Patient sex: M
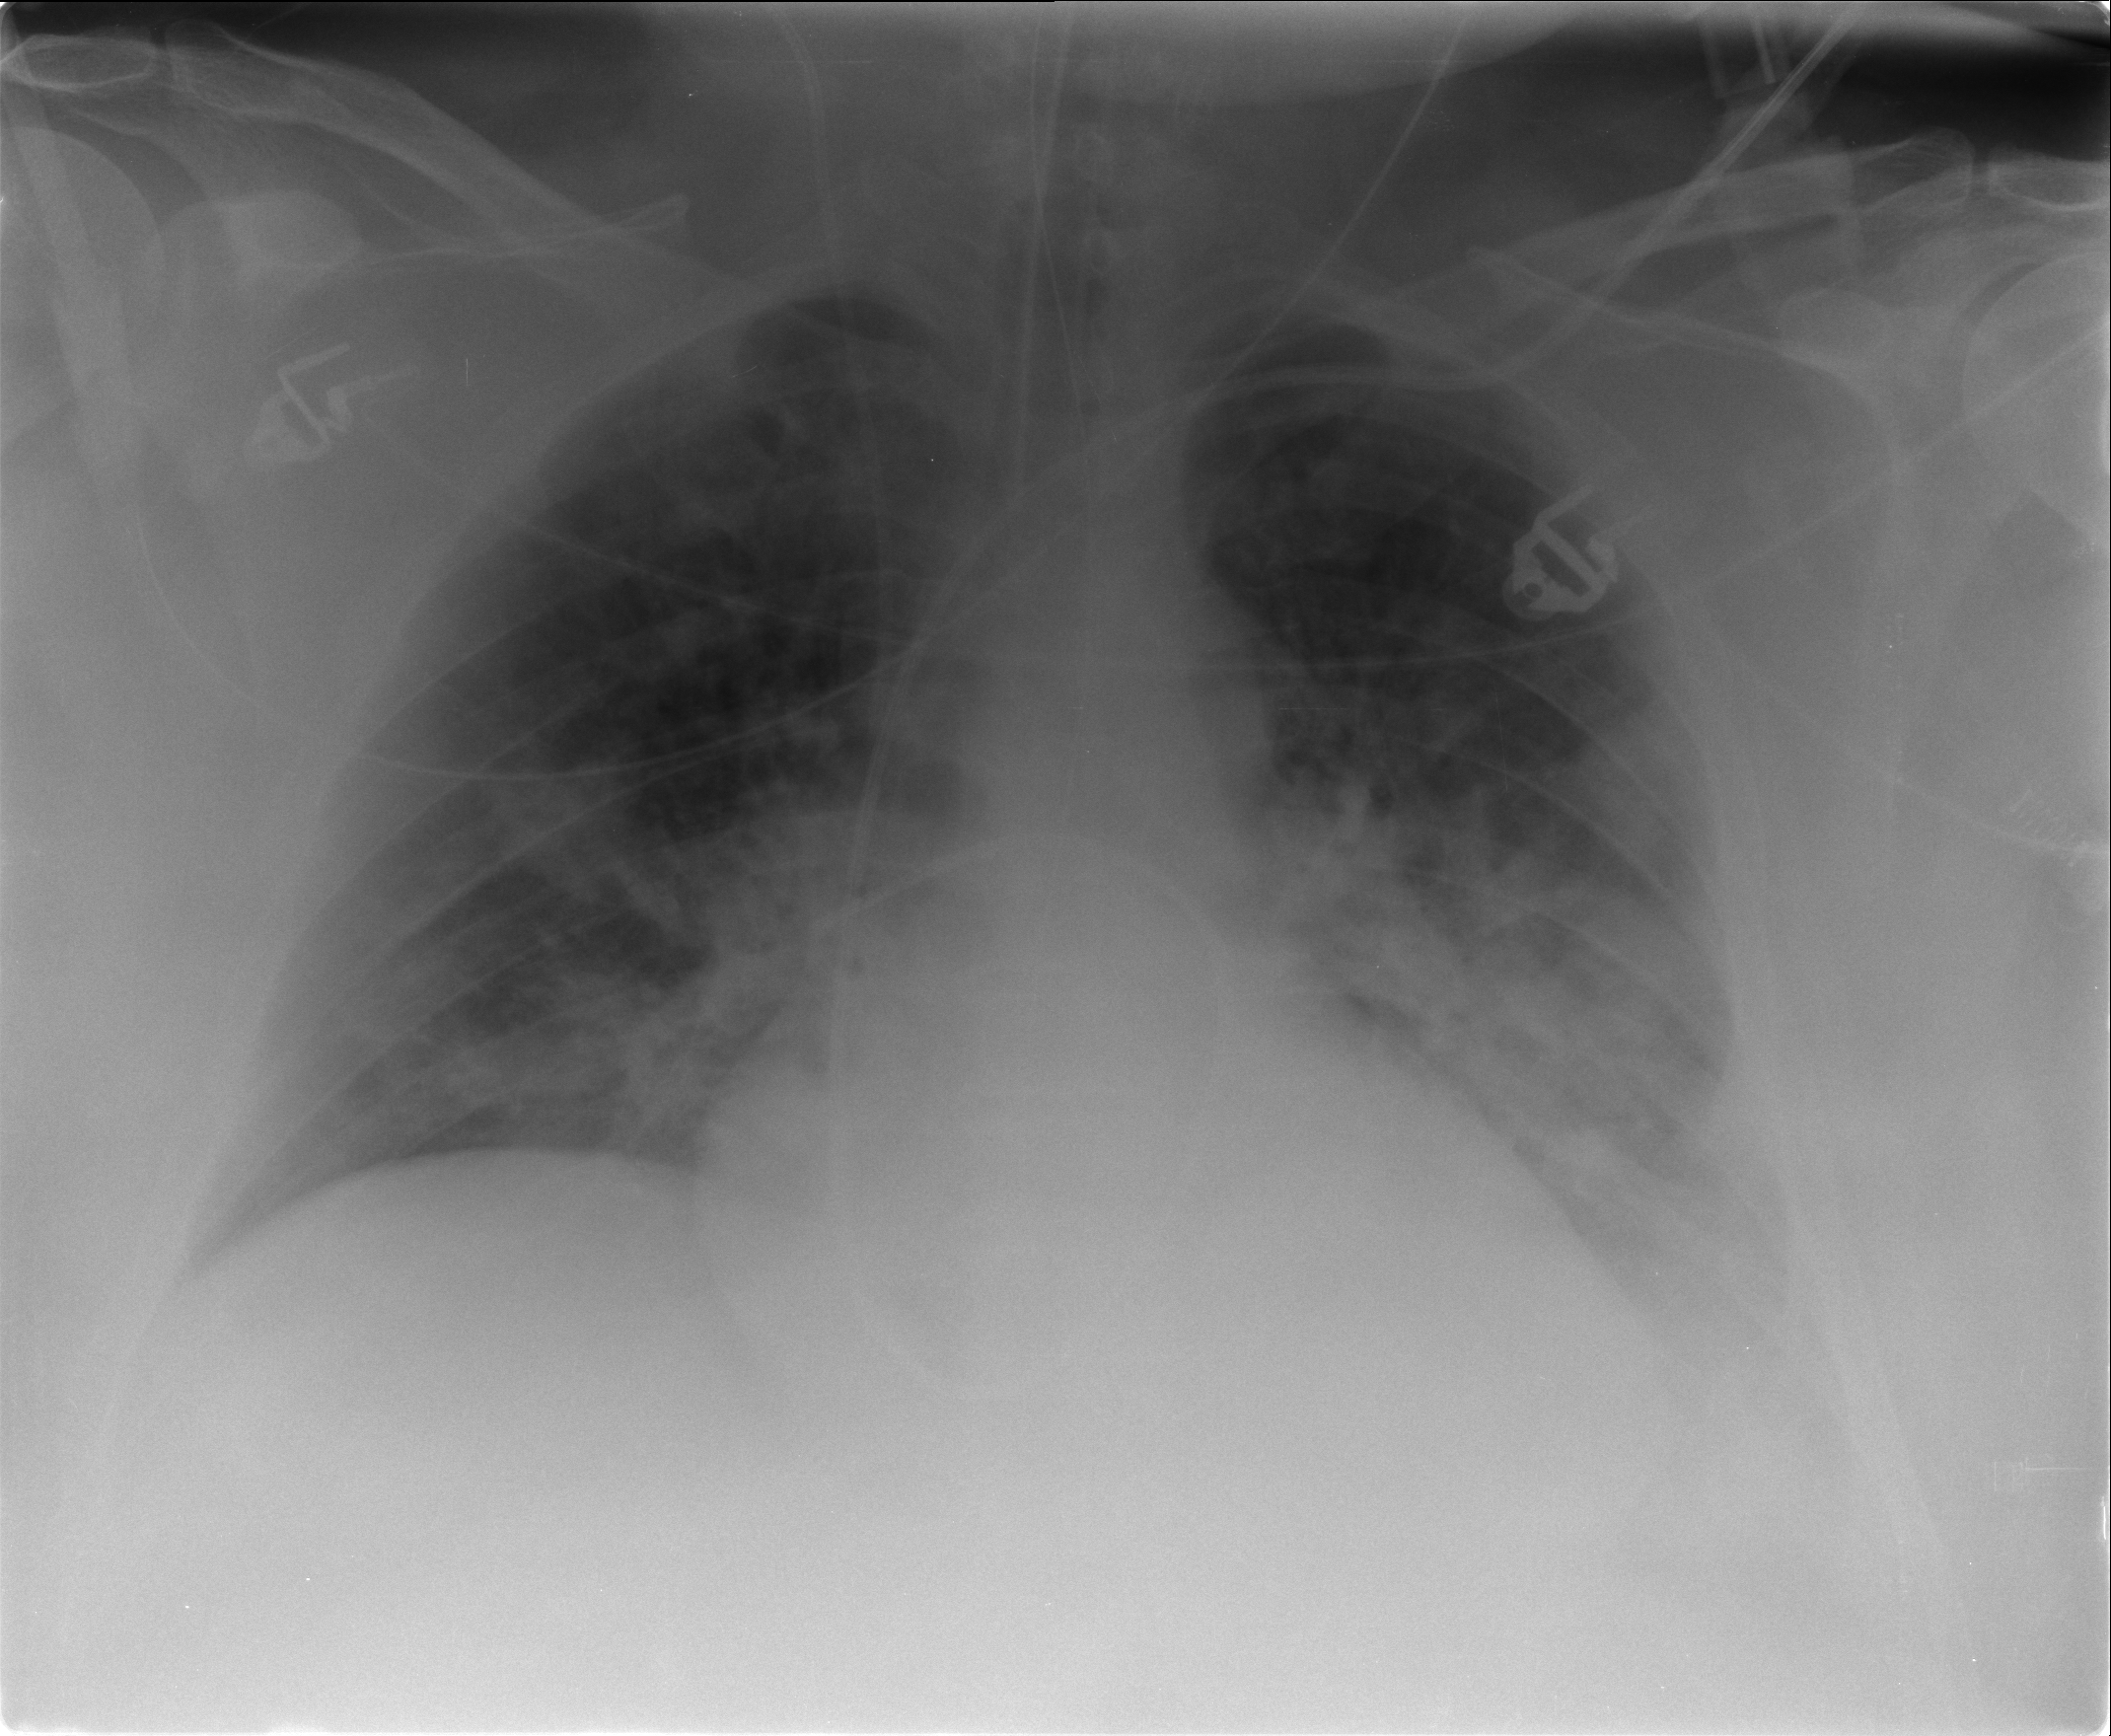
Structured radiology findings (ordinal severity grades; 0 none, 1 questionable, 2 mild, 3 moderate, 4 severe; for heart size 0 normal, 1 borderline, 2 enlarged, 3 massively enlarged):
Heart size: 2
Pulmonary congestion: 3
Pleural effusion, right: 0
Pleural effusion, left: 2
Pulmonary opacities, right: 3
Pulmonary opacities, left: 4
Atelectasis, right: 2
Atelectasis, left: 2